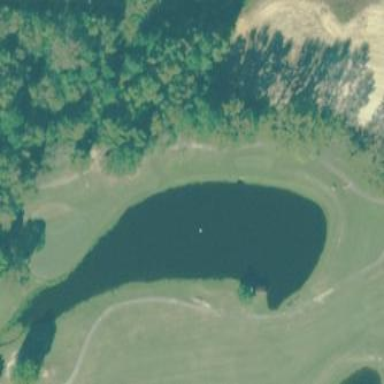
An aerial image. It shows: Water hazard on golf course. The hazard is natural water feature.